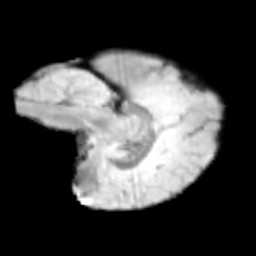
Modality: T2w
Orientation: sagittal
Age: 9
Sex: male
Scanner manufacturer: siemens
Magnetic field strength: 3 T
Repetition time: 3.8 s
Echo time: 0.07 s